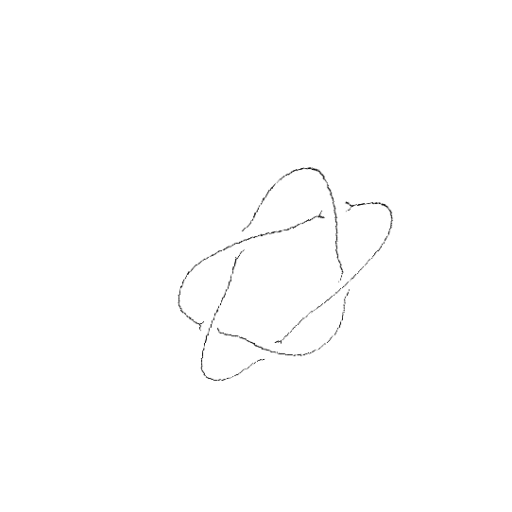
Crossing number: 5